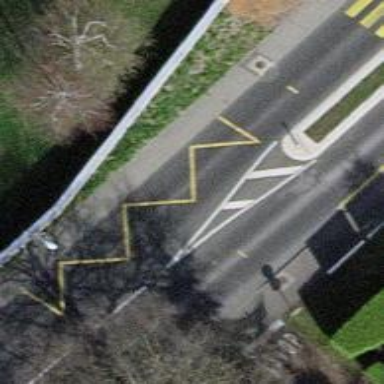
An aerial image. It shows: Bus stop equipped with public transport stop position.